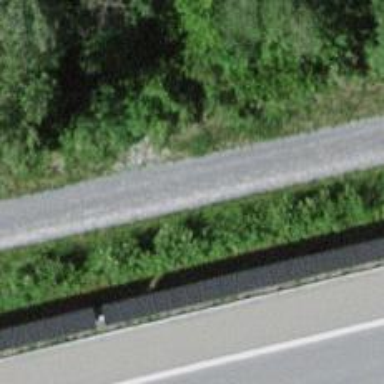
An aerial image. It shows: Unpaved path.